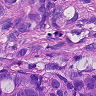
Metastatic tissue present: yes